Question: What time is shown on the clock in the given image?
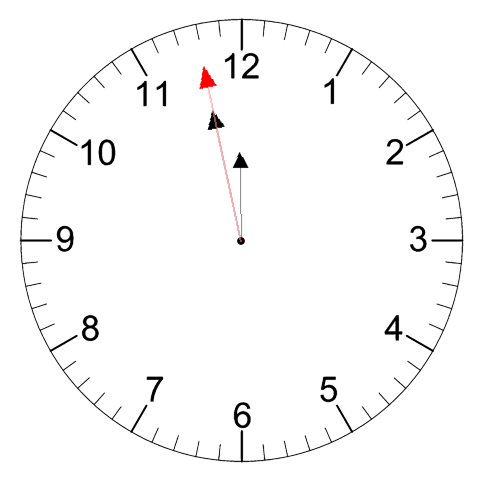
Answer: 11:57:58